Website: walmart
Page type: address-validator
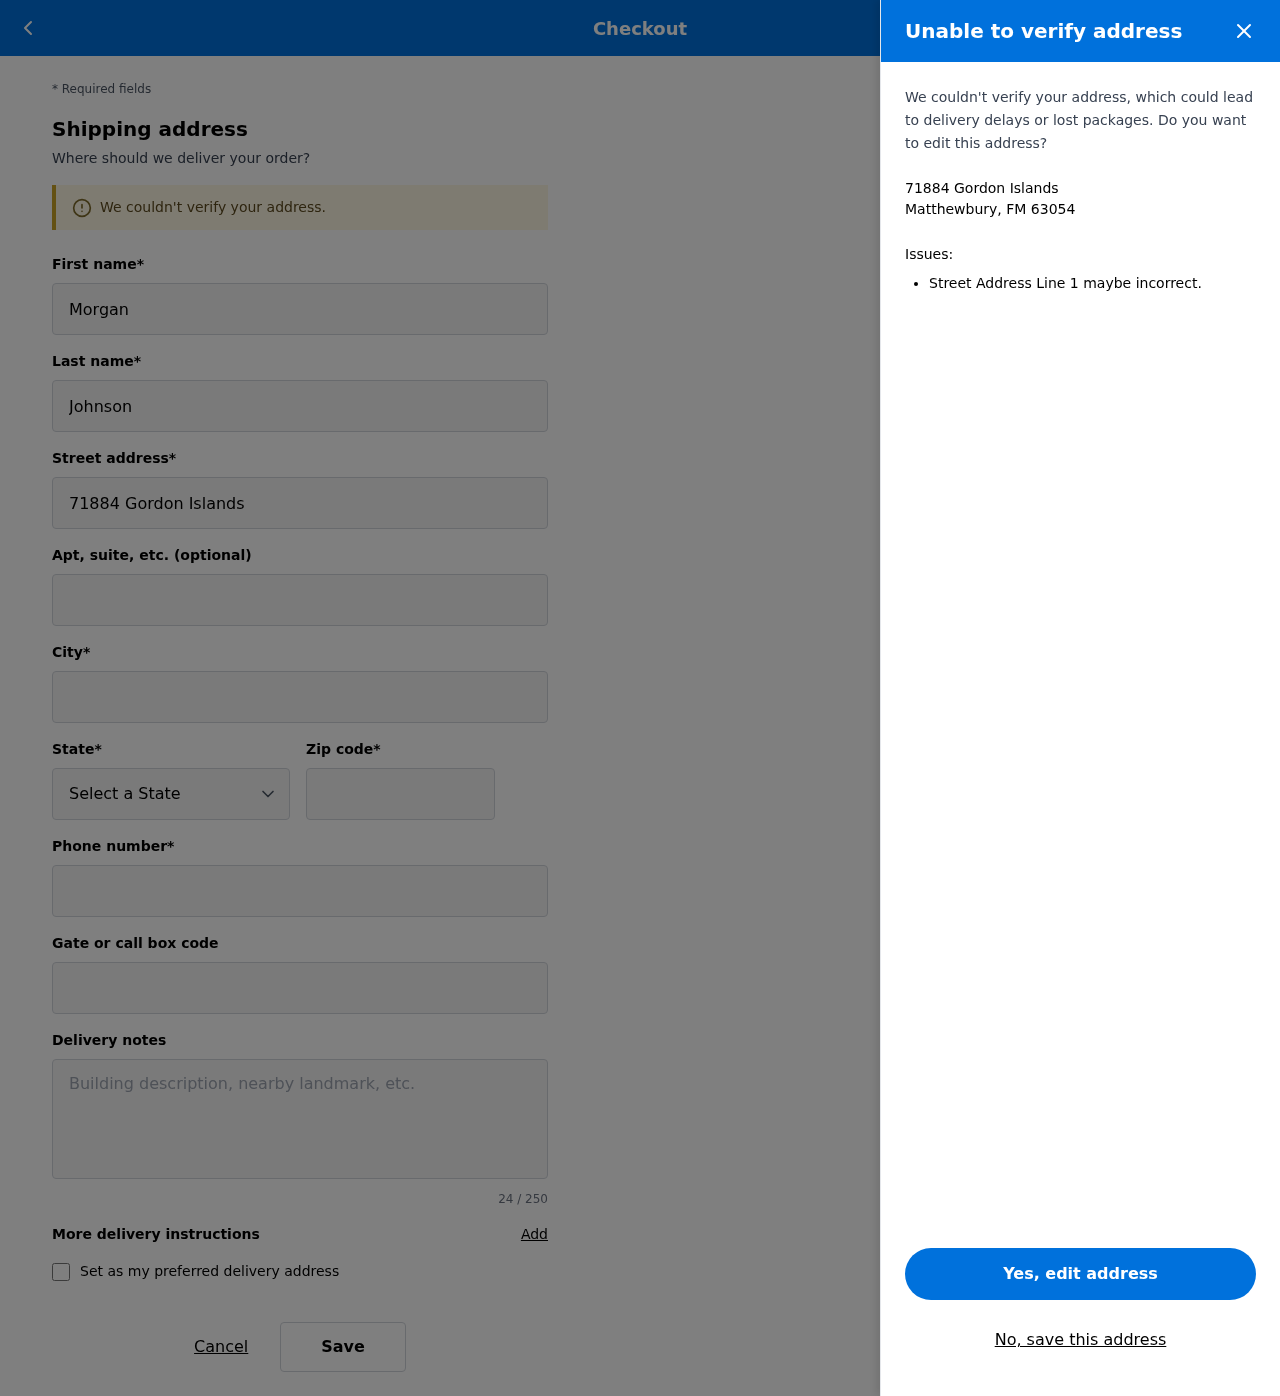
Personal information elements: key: PII_CITY_STATE_ZIP
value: Matthewbury, FM 63054
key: PII_DELIVERY_INSTRUCTIONS
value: Place behind screen door
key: PII_STATE_ABBR
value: FM
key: PII_STREET
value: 71884 Gordon Islands
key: PII_FIRSTNAME
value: Morgan
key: PII_LASTNAME
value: Johnson
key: PII_CITY
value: Matthewbury
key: PII_POSTCODE
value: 63054
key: PII_PHONE
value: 4749245776
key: PII_SECURITY_CODE
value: BN49